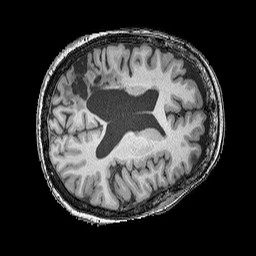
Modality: T1w
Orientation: axial
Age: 62
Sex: female
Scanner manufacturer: siemens
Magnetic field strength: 3 T
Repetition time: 2.25 s
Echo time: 0.00411 s